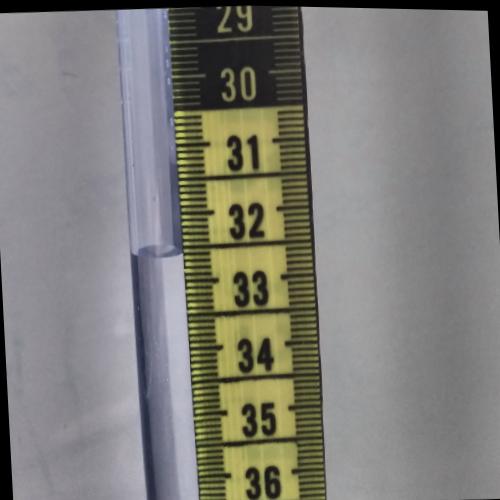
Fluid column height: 32.6 cm